Field crop: maize
Growth stage: 1
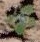
Species: chenopodium